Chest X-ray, PA view. Patient: 44 years old, sex M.
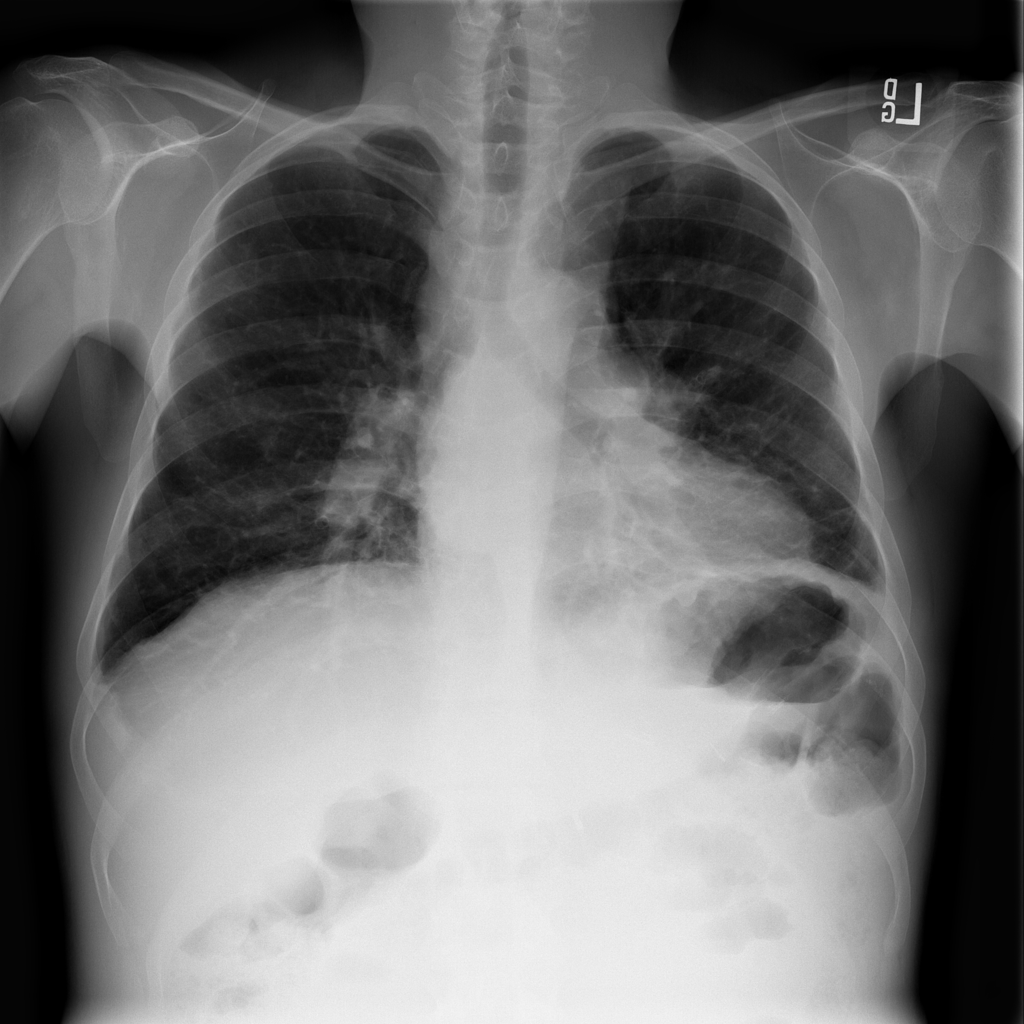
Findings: No Finding